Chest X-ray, PA view. Patient: 28 years old, sex F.
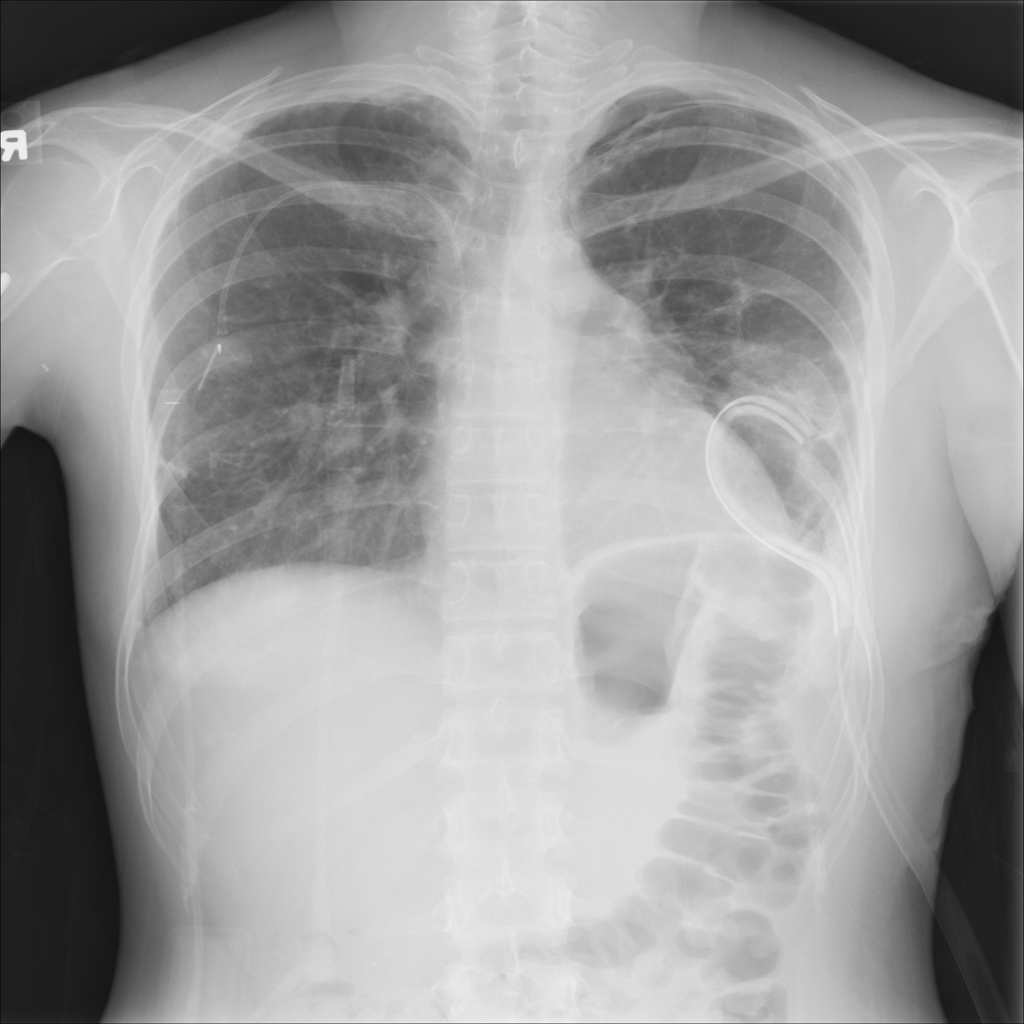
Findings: Pleural_Thickening, Pneumothorax